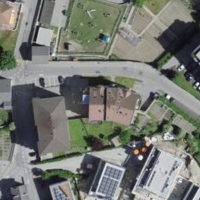
EUNIS habitat code: 55
Species observed at this site:
Salvia pratensis